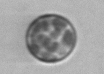
Label: Thalassiosira